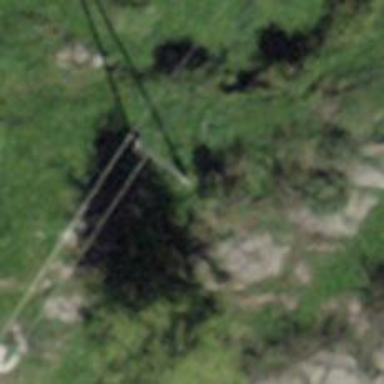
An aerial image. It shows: Power pole with crossing tower type.